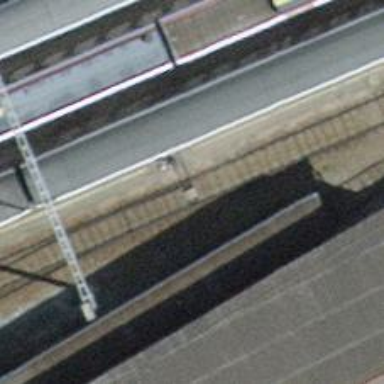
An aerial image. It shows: Railway switch with the turnout on the left side.